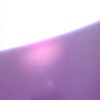
Label: sunburn